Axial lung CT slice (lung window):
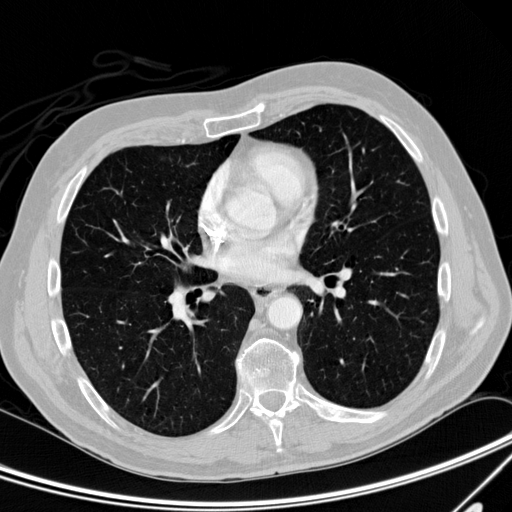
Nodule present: no